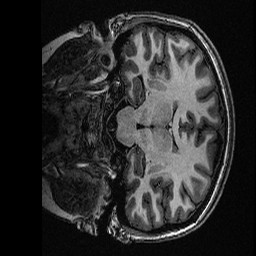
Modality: T1w
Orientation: coronal
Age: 18
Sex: female
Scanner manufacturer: ge
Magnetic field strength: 3 T
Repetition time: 0.00766 s
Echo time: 0.003476 s